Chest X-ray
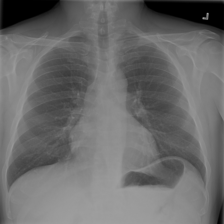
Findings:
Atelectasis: negative
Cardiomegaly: negative
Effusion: negative
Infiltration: negative
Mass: negative
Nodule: negative
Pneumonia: negative
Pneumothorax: negative
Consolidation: negative
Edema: negative
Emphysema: negative
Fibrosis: negative
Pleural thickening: negative
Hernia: negative